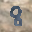
Label: 8